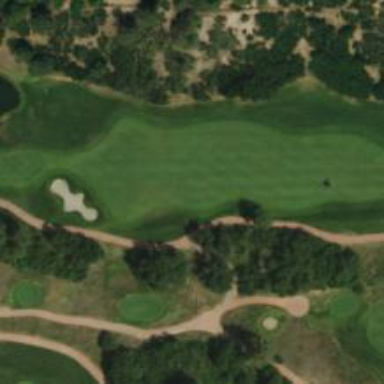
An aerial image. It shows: Golf hole.